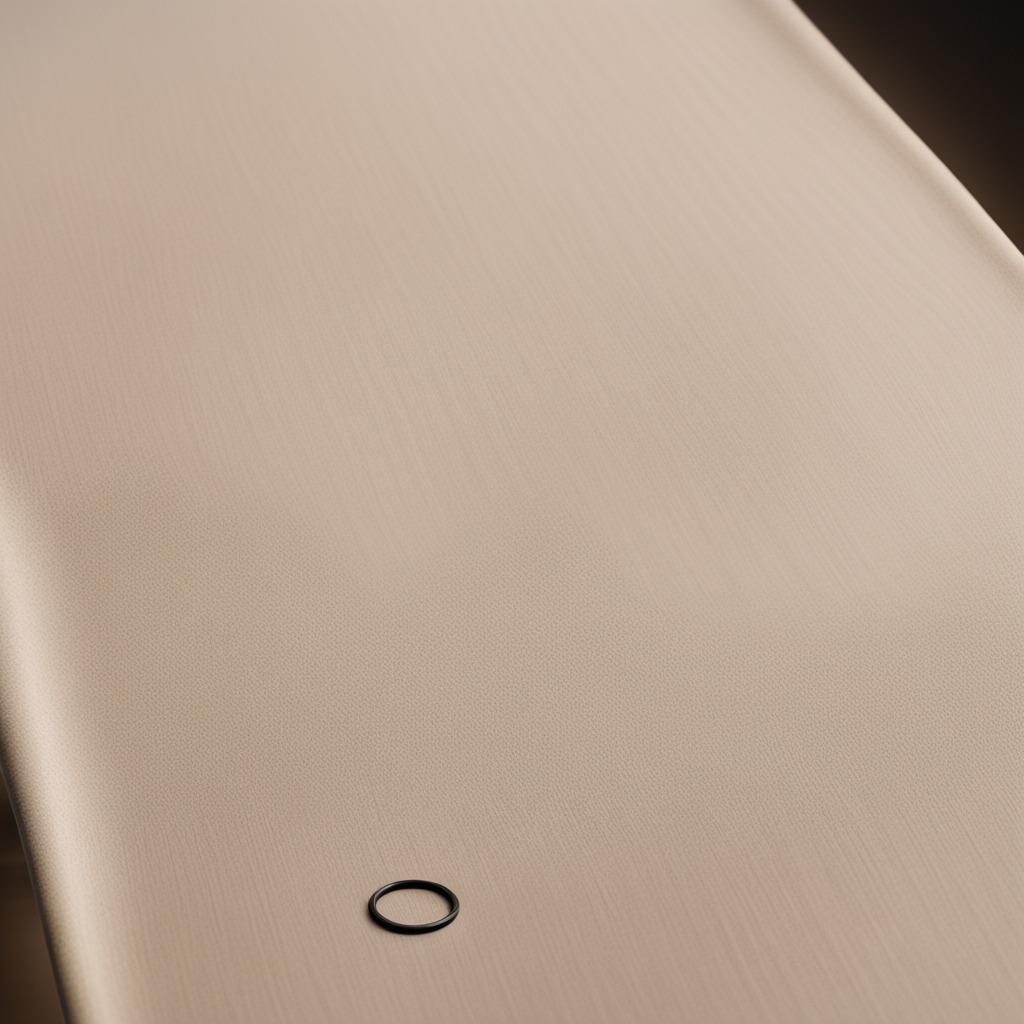
A rubber O-ring lying on the wooden table in the outdoor workshop.